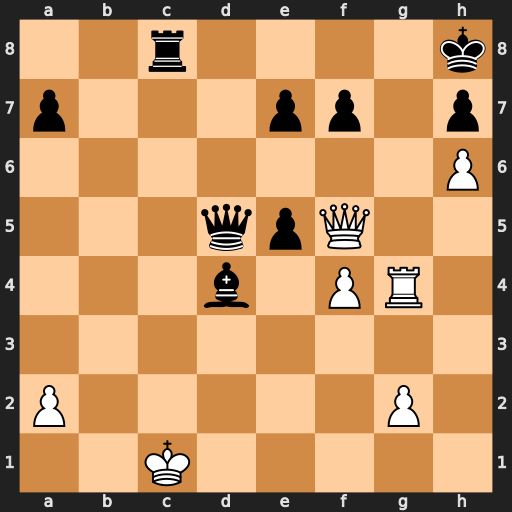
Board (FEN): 2r4k/p3pp1p/7P/3qpQ2/3b1PR1/8/P5P1/2K5
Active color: w
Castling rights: -
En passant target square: -
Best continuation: Qxc8+ Qd8 Qxd8#